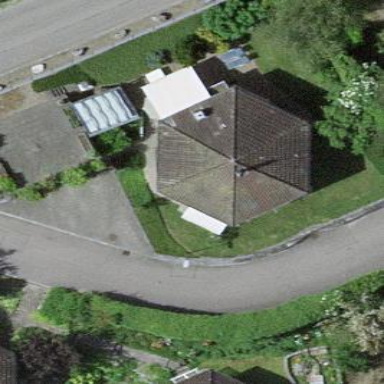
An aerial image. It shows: Residential building with pyramidal roof shape.